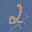
Label: 2